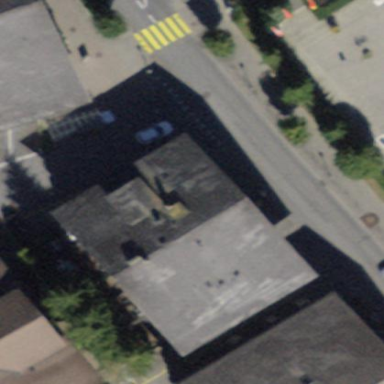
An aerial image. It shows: Hotel building.